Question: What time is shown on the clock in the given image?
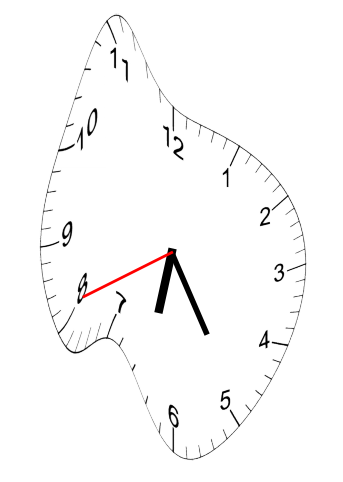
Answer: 06:24:41